Interaction volume radius: 5 \u00c5
Interaction volume height: 20 \u00c5
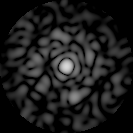
Disorder parameter: 0.8663